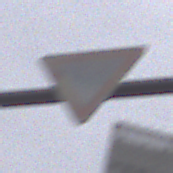
Verkehrszeichen: VorfahrtGewaehren
Umgebung: Outdoor, Urban
Tageszeit: MorningAfternoon
Wetter: Overcast
Licht: Natural
Jahreszeit: NotSpecified
Kontrast: LowContrast